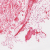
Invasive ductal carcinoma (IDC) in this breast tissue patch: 0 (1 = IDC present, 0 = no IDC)